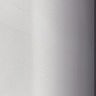
Metastatic tissue present: no